Question: I'm using Laravel 4 to get
This is the query i'm using
'''
$event = Person::with(array('eventscore' => function($q){
$q->where('id', 3);
}))->get();
'''
## The problem is that it's also returning the persons that don't have a score in the eventscore table.
This is the output

Is there any way that i can return only the persons that have a score?
Thanks!
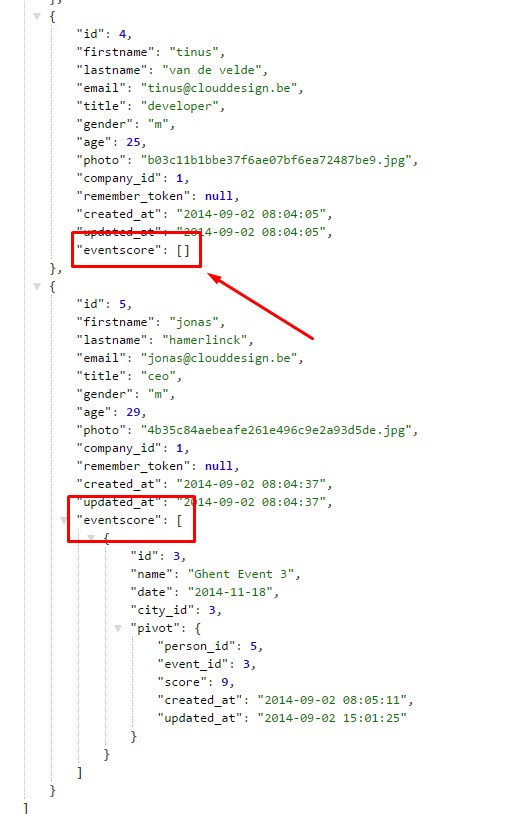
Answer: 'with()' will not limit the 'Person's returned, it will only limit 'eventscores'. If you want only 'Person's that have an event score, you use 'has' or 'whereHas'.
'''
$event = Person::whereHas('eventscore', function($q) {
$q->where('id', 3);
})->get();
'''